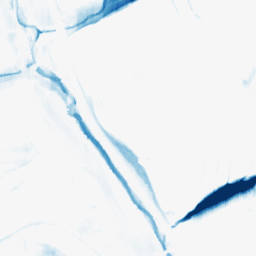
Category: morphological
Decomposition family: morphological_ellipse
Decomposition parameters: operation: closing
width: 30
height: 5
Upsampling method: bicubic
Upsampling parameters: scale: 2
Upsampling scale: 2